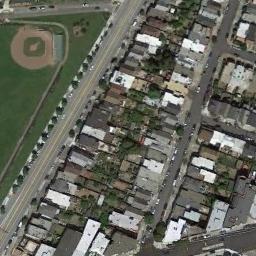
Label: baseball_diamond